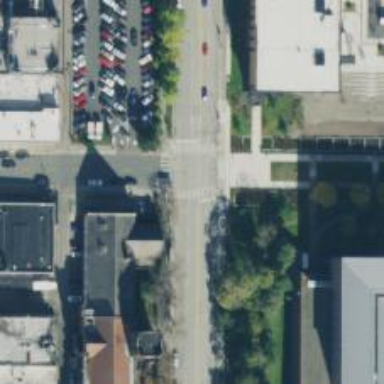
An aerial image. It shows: Secondary road with separate asphalt sidewalks.